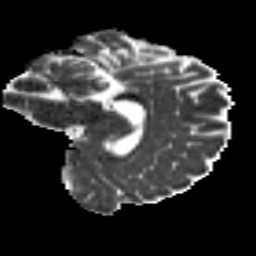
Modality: MD
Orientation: sagittal
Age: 19
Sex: male
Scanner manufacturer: siemens
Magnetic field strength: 3 T
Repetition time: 8.8 s
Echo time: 0.085 s